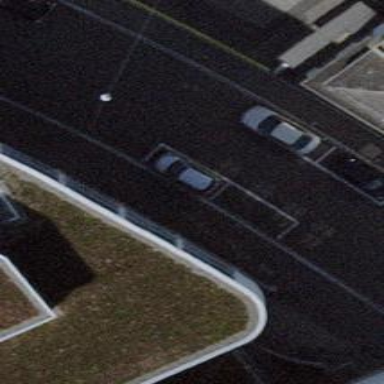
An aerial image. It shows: Parking lane for vehicles.